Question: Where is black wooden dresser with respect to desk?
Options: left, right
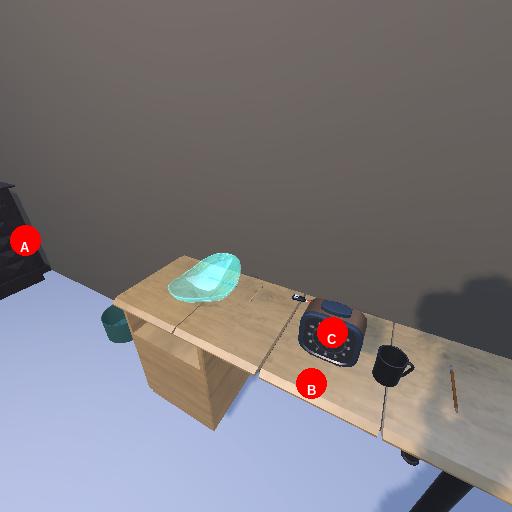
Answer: left